【题型】解答题　【知识点】平面几何　【难度】medium
在梯形 $ABCD$ 中, $AD // BC$, $AD = 4$, $\angle ABC = 90^\circ$, $BD = BC$, 过点 $C$ 作对角线 $BD$ 的垂线, 垂足为 $E$, 交射线 $BA$ 于点 $F$。

(1) 如图, 当点 $F$ 在边 $AB$ 上时, 求证：$\triangle ABD \cong \triangle ECB$；

(2) 如图, 如果 $F$ 是 $AB$ 的中点, 求 $FE : EC$ 的值；

(3) 联结 $DF$, 如果 $\triangle BFD$ 是等腰三角形, 求 $BC$ 的长。

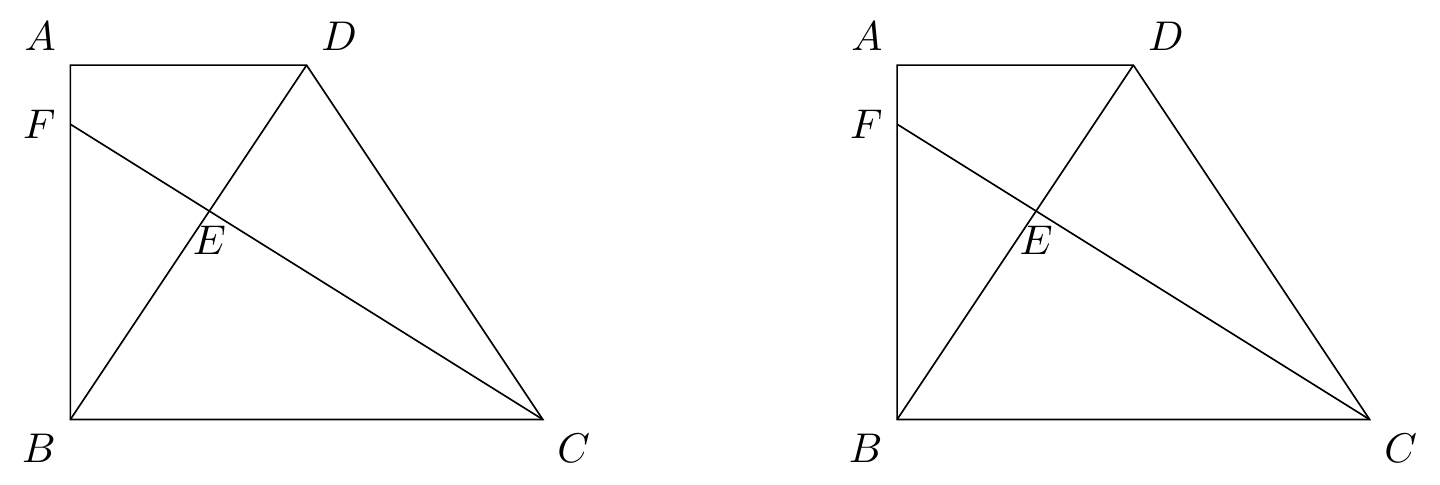
【解答】
解：
(1) 证明：$\because CF \perp BD$,

$\therefore \angle CEB = 90^\circ$,

$\because AD // BC$, $\angle ABC = 90^\circ$,

$\therefore \angle A = 90^\circ$, $\angle ADB = \angle CBE$,

$\because \angle CEB = \angle A$, $BD = BC$,

$\therefore \triangle ABD \cong \triangle ECB$(AAS)；

(2) 如图 1, 过点 $F$ 作 $FG // AD$ 交 $BD$ 于点 $G$,

设 $BC = BD = m$,

$\because FG // AD$,

$\therefore \frac{BF}{AB} = \frac{BG}{BD} = \frac{FG}{AD}$,

$\because F$ 是 $AB$ 的中点, $AD = 4$,

$\therefore \frac{BF}{AB} = \frac{1}{2}$,

$\therefore FG = 2$, $BG = \frac{1}{2}m$,

$\because \triangle ABD \cong \triangle ECB$,

$\therefore BE = AD = 4$,

$\therefore EG = \frac{1}{2}m - 4$,

$\because AD // BC$,

$\therefore FG // BC$,

$\therefore \frac{FG}{BC} = \frac{EG}{BE} = \frac{EF}{EC}$,

即 $\frac{2}{m} = \frac{\frac{1}{2}m - 4}{4}$,

解得 $m = 4 \pm 4\sqrt{2}$,

$\because m > 0$,

$\therefore m = 4 + 4\sqrt{2}$,

$\therefore \frac{EF}{EC} = \frac{2}{4 + 4\sqrt{2}} = \frac{\sqrt{2} - 1}{2}$；

(3) \textcircled{1} 如图 2, 当 $BF = DF$ 时,

$\because FC \perp BD$,

$\therefore \angle FEB = \angle FED = 90^\circ$,

$\because BF = DF$,

$\therefore BE = DE$,

$\because BD = BC$,

$\therefore BC = DC$,

$\therefore \triangle BDC$ 是等边三角形,

$\therefore \angle DBC = 60^\circ$,

$\therefore \angle ABD = 30^\circ$,

$\therefore BD = 2AD = 8$,

$\therefore BC = 8$；

\textcircled{2} 如图 3, 当 $BF = BD$ 时,

$\because BD = BC$,

$\therefore BF = BC$,

$\because CF \perp BD$, $\angle FBC = 90^\circ$,

$\therefore \angle FBE = \angle CBE = 45^\circ$,

$\because \angle BAD = 90^\circ$,

$\therefore AD = AB = 4$,

$\therefore BC = BD = 4\sqrt{2}$；

\textcircled{3} 如图 4, 当 $DF = BD$ 时,

设 $AD$ 与 $EC$ 交于 $H$, $BC = BD = a$,

$\because AD // BC$,

$\therefore \frac{AH}{BC} = \frac{AF}{BF} = \frac{1}{2}$,

$\therefore AH = \frac{1}{2}a$,

$\therefore DH = 4 - \frac{1}{2}a$,

$\because \frac{DH}{BC} = \frac{ED}{BE}$,

即 $\frac{4 - \frac{1}{2}a}{a} = \frac{a - 4}{4}$,

解得 $a = 1 \pm \sqrt{17}$,

$\because a > 0$,

$\therefore a = 1 + \sqrt{17}$,

$\therefore BC = 1 + \sqrt{17}$,

综上所述, 如果 $\triangle BFD$ 是等腰三角形, $BC$ 的长为 $8$ 或 $4\sqrt{2}$ 或 $1 + \sqrt{17}$．
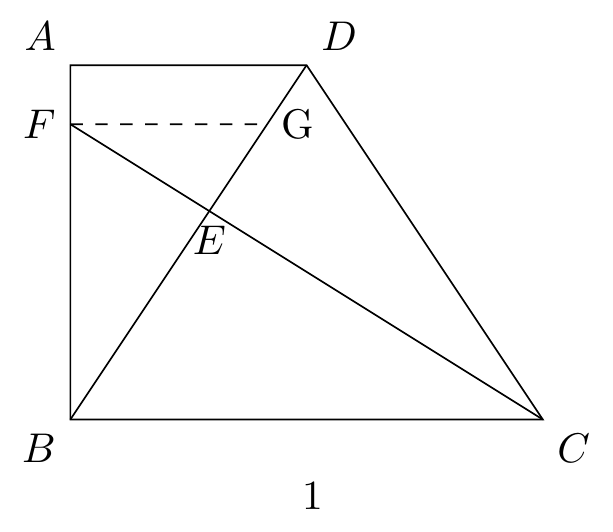
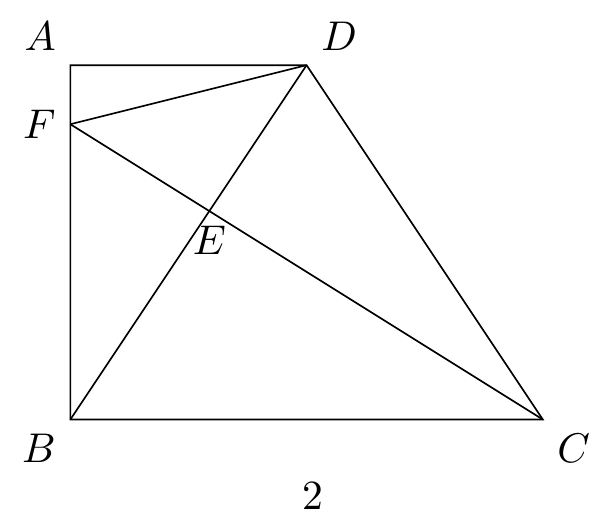
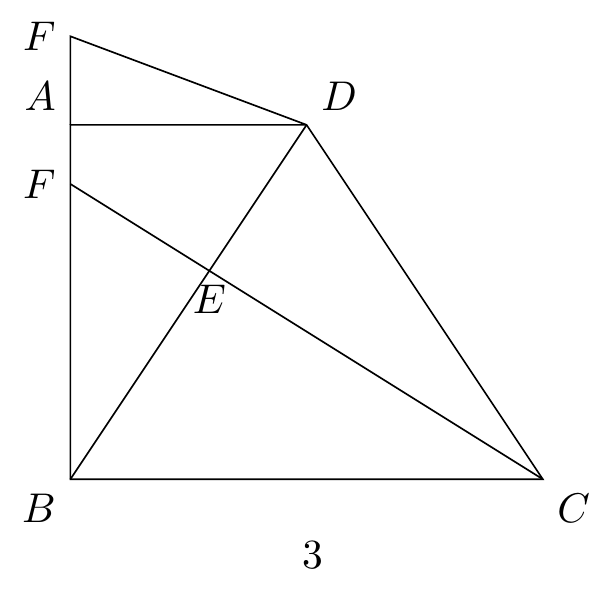
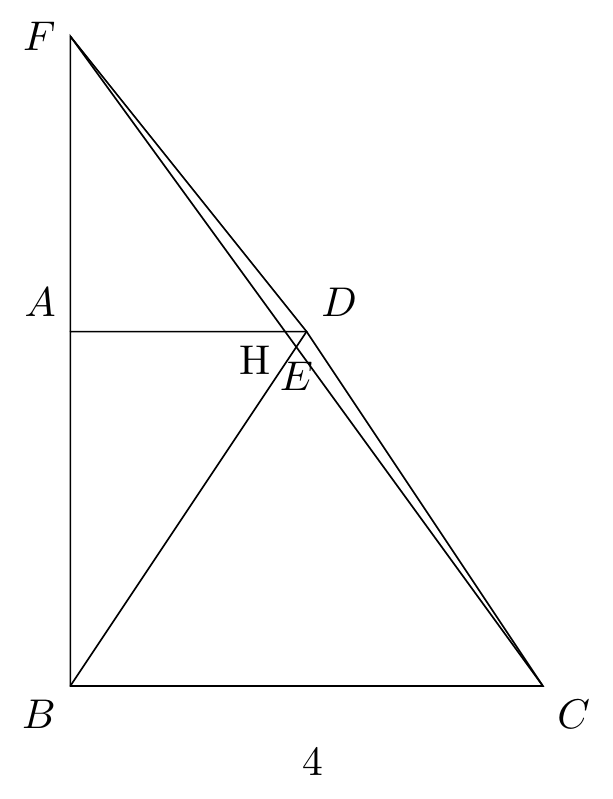